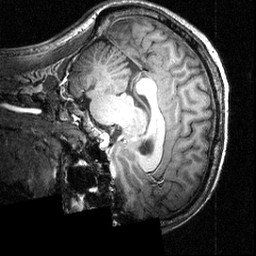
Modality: T1w
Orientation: sagittal
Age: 24
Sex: male
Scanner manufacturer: siemens
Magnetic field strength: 3.951 T
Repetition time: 1.5 s
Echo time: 0.00335 s